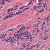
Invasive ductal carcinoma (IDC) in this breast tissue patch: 1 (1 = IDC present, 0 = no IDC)